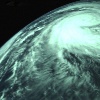
Label: cloud